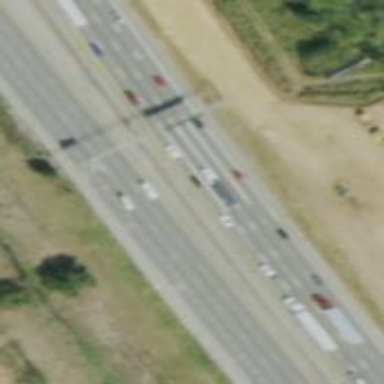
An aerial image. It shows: Motorway.